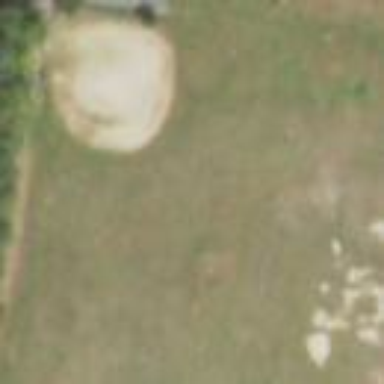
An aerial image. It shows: Baseball pitch for leisure land.